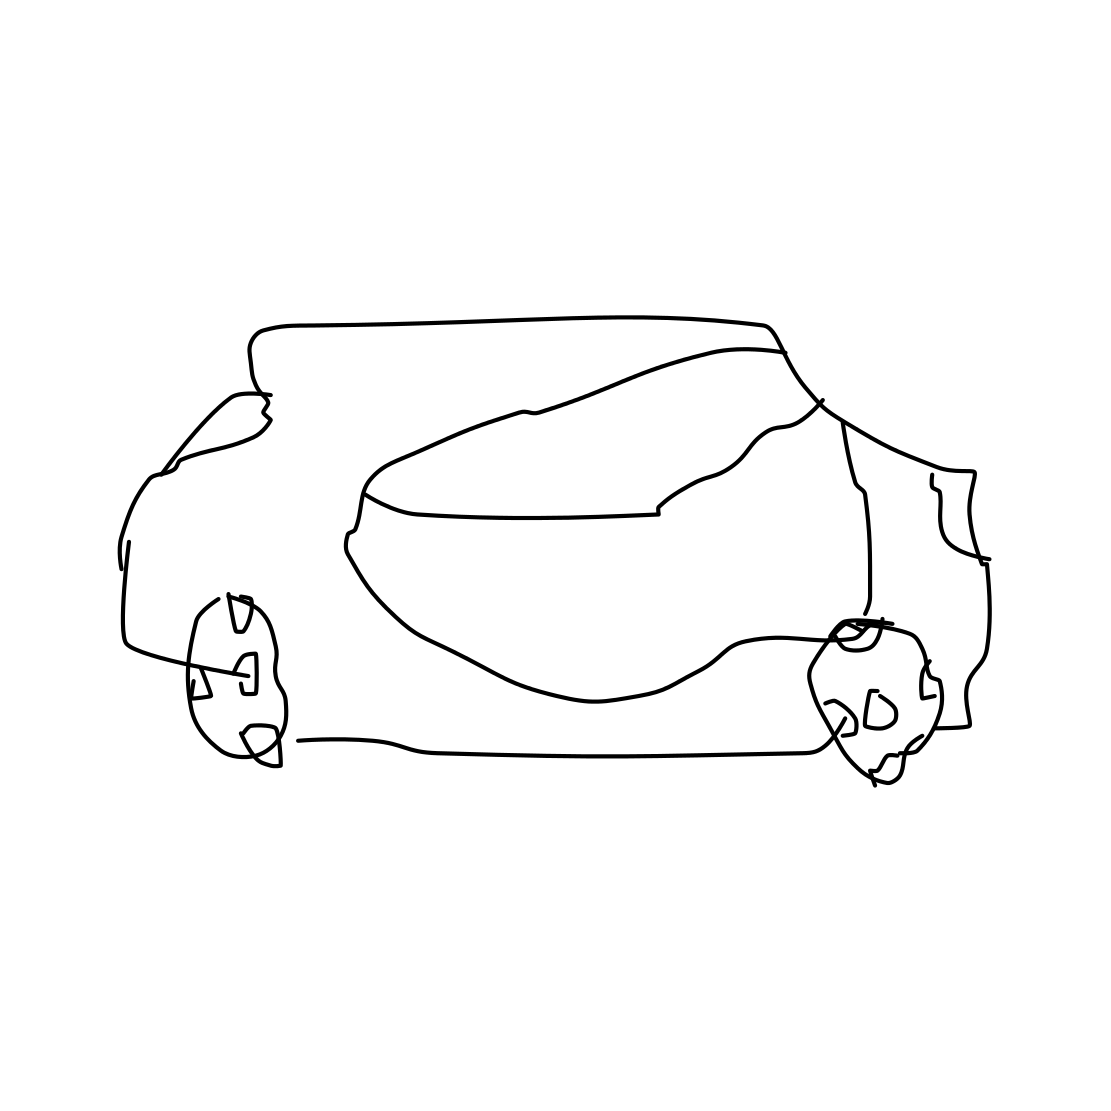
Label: suv